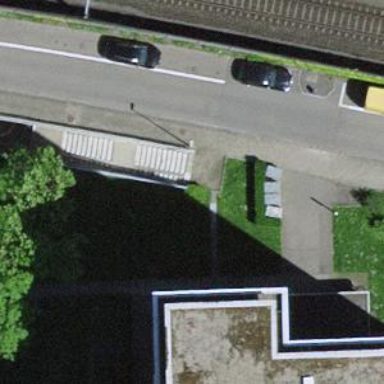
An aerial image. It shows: Road with steps.